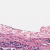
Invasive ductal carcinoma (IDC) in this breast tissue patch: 1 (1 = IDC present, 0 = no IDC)